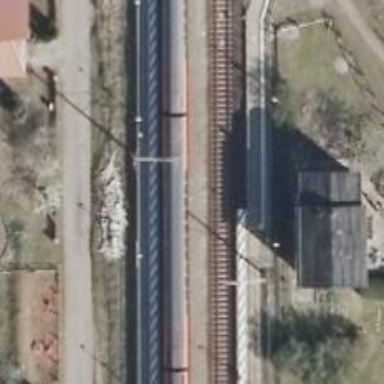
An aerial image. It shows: Public transport stop position along the railway.